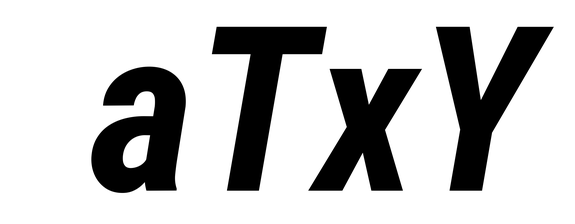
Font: Roboto-Italic_Condensed_Bold_Italic